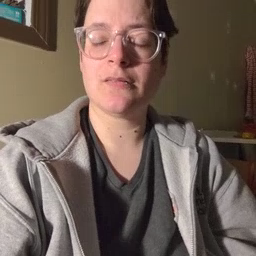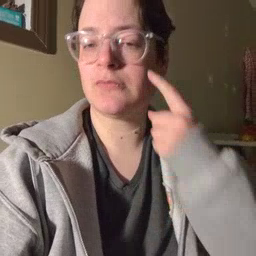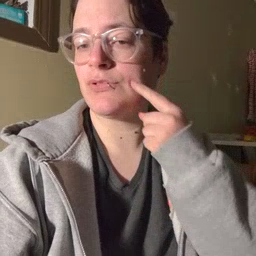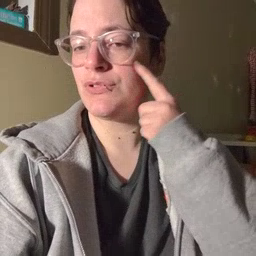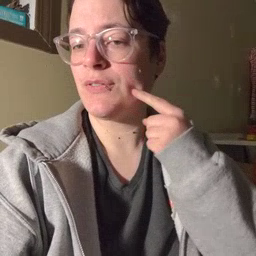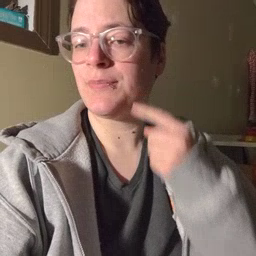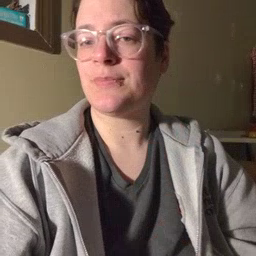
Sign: cheek